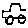
Label: car